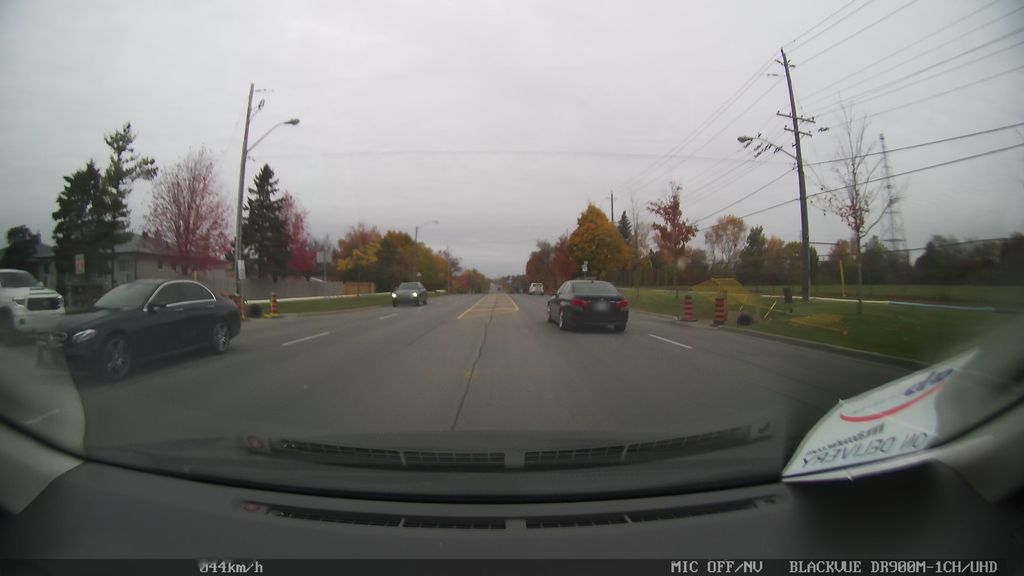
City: toronto